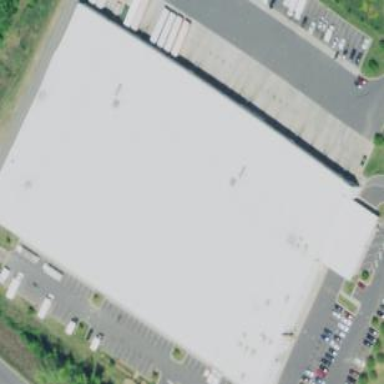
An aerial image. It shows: Warehouse building.